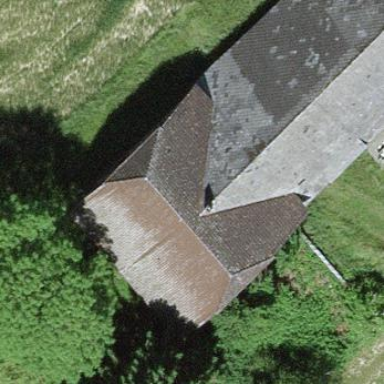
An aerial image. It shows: Farm building.